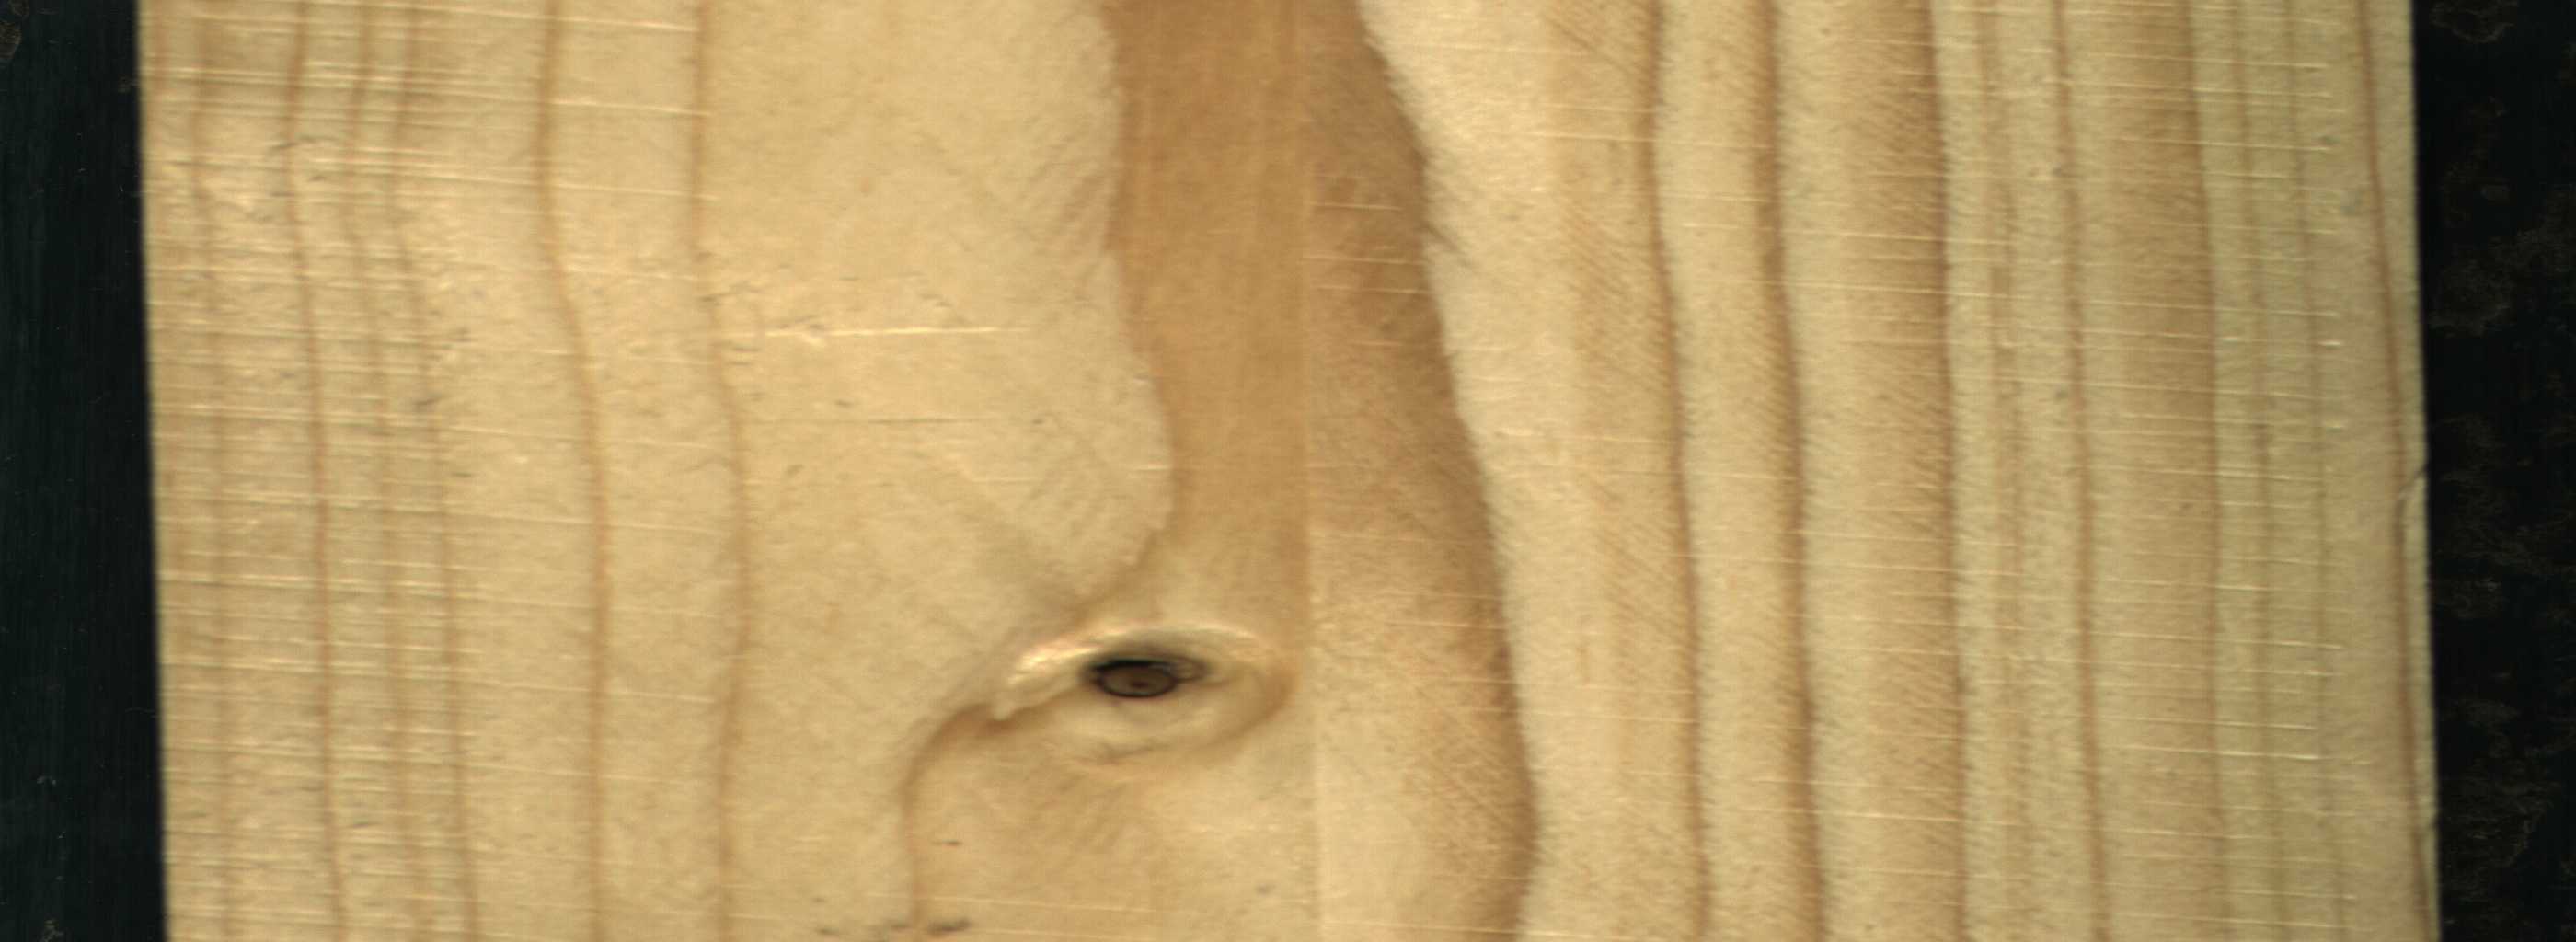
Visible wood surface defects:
Dead_Knot